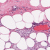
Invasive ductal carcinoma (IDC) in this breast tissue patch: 0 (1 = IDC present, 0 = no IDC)